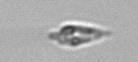
Label: Oxytoxum